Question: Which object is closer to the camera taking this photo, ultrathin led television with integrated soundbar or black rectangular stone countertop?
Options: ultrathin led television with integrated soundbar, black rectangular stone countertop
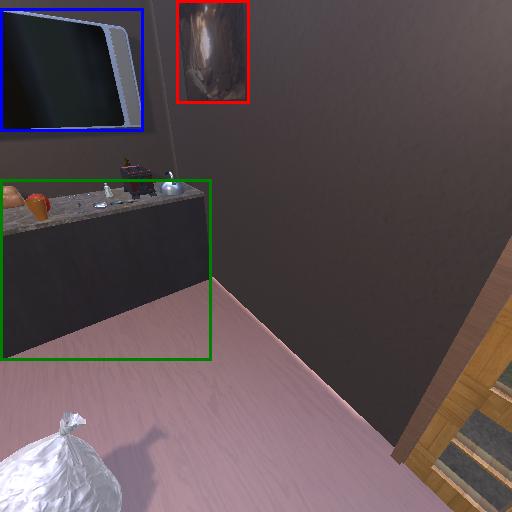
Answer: ultrathin led television with integrated soundbar